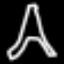
Label: The Eiffel Tower